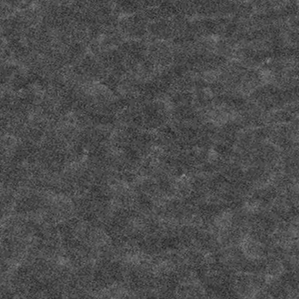
Label: frost